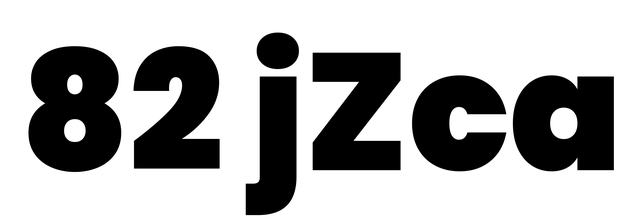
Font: Poppins-Black